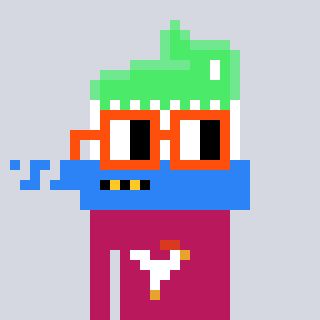
a pixel art character with square orange glasses, a toothbrush-shaped head and a darkpink-colored body on a cool background